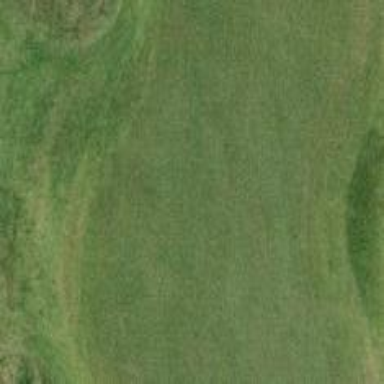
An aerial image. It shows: Golf green.